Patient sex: M
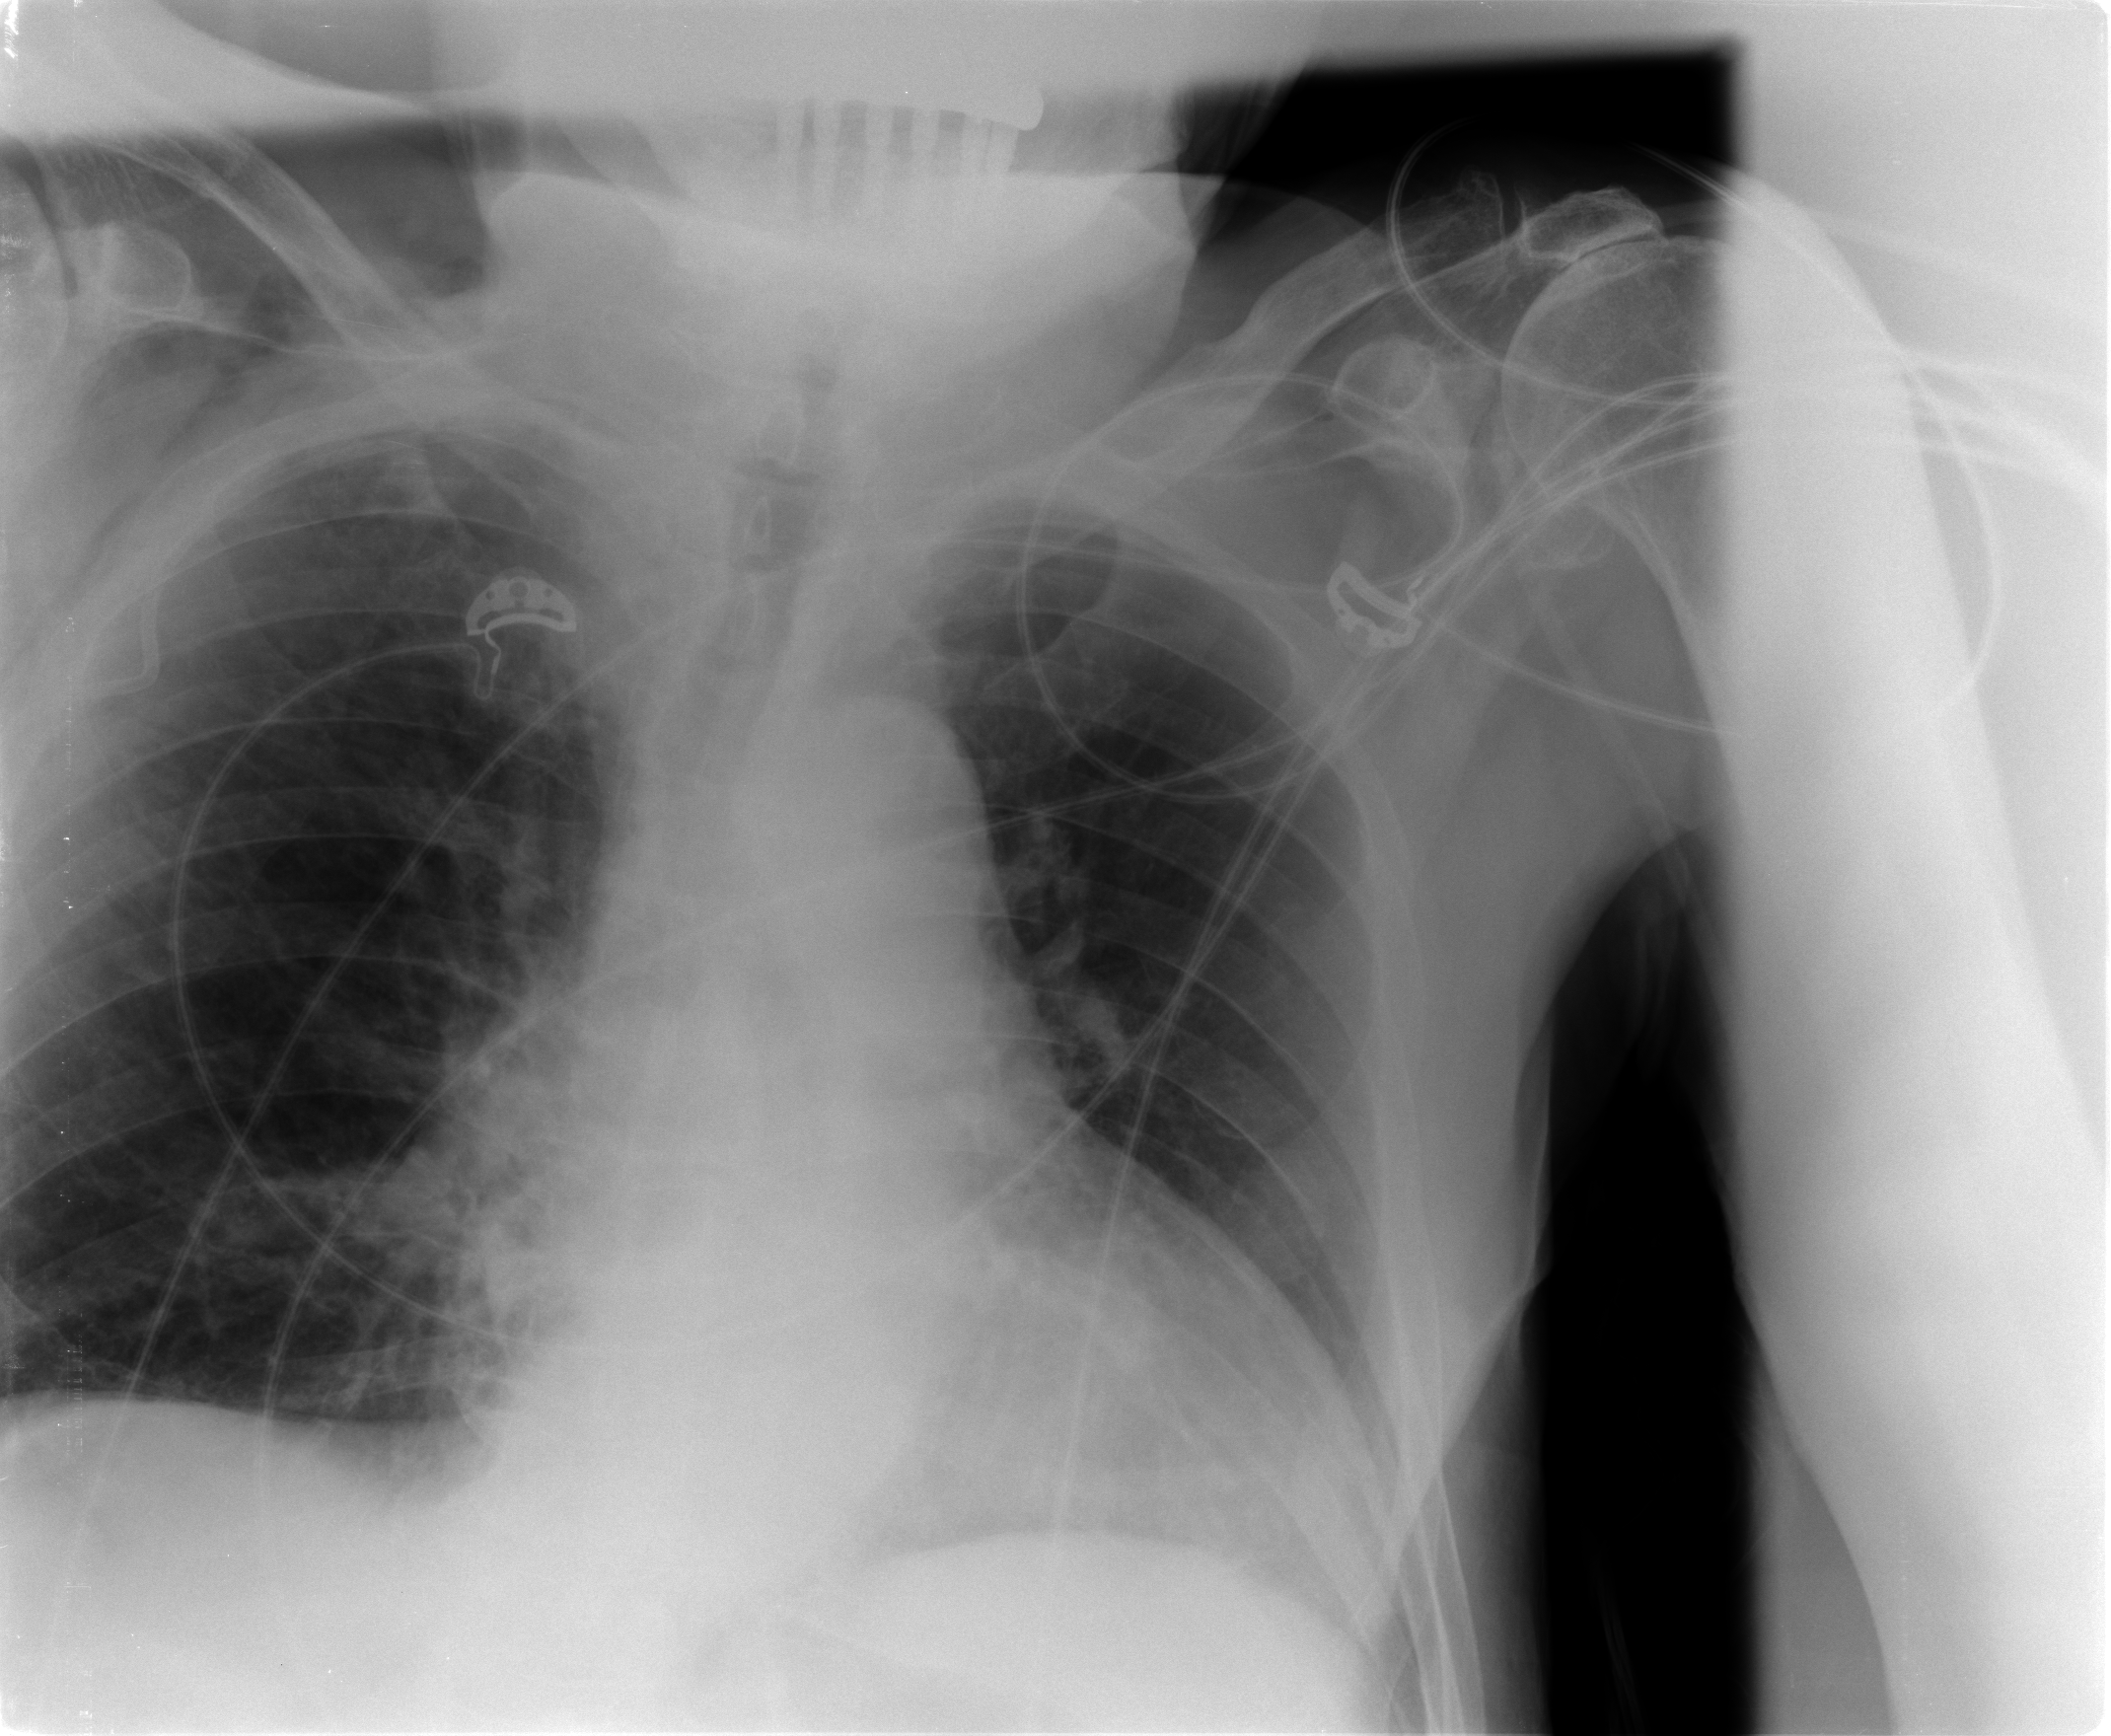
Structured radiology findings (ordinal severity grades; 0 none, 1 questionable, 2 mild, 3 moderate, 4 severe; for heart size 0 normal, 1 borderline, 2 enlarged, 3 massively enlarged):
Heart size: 1
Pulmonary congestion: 1
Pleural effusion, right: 0
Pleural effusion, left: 0
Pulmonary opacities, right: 0
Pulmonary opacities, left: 0
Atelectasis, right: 0
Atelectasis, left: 1